Question: I have deleted a branch in git, and have confirmed it no longer exists by running:
'''
git branch -a
'''
However, I am still able to view the branch, although unlabelled, using my Git GUI tool.

Is this standard behaviour? I was expecting the history of that branch to be a part of the branch it was merged into.
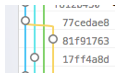
Answer: The history of that branch part of the branch it was merged into. If you run 'git log' from the branch you merged into you'll see the commit(s) in the branch you merged from. They are part of the history.
So why are you still "seeing the branch"? Because what you see there is a series of ancestor-descendant relationships, not branches.
A "branch" in git is not a series of commits. We treat it that way, because it makes sense for our mental models, but a branch is just a movable tag. It's a name assigned to a specific commit. When you're working on branch X, and create a new commit, git creates that commit, sets its parent as the current commit that X points to, then moves branch X to point to the new commit.
So, suppose you're in branch master. Branch master is currently pointint to commit 1 (I'll use numbers to refer to commits; git uses hashes, but it makes no difference). You make some changes, run 'git commit'. What that means is that git creates a new commit, commit 2. Commit 2's parent is commit 1. Then moves the tag master to commit 2. So if you open your git GUI tool, you'll see that master is at commit 2, then a line to commit 1 below it. That's because 1 is 2's parent commit.
So now suppose you create a new branch. You run 'git branch new; git checkout new'. Now you're standing in branch new. Branch new was created from you were standing, so it's also pointint to commit 2. In your GUI tool you'll see master and new are both pointing to commit 2.
Now make some changes, run 'git commit'. This creates commit 3, which has commit 2 as its parent, and move branch tag new to 3. Branch tag master is still pointing to 2.
Now go back to master, 'git checkout master', then make some changes, 'git commit'. Again, new commit (let's say 4), this one also has 2 as its parent. In the GUI tool you can see that both 3 and 4 have a line connecting them to 2.
Now, the part that's relevant to your question. Still in master, run 'git merge new'. That will merge in branch new. So what is a merge in git? A merge is just a commit that instead of having one parent commit, has two parent commits. When you run 'git merge new' what git does is create a new commit 5, and set as its parents (4 because it's the one master points to, 3 because it's the one new points to). So if you open your GUI tool, you will see exactly what you would expect to see in this case: master pointing to 5, and lines from it, one to 4, and one to 3, because commits are 5's parents. Since you haven't told git otherwise, you still see the new branch marking commit 3.
Now, all this git history you created is completely independent of branches, and will still exist if you delete the branches. Remember, a branch is only a tag attached to a commit. Deleting the branch doesn't delete the commit, or any of its history, it just removes the tag. So now you can run 'git branch -d new', and branch new will disappear. However, commit 3, which was "in branch new", will still be there. Commit 3's parent is still 2, and commit 3 is still one of 5's parents. So what happens if you look at the GUI tool? Well, you'll see commit 5 marked as master, then two lines coming out of it, marking commits 4 and 3 as its parents, then lines from 4 and 3 marking 2 as their parent, then a line from 2 to 1. So exactly the same as before removing the new branch.
I hope this makes it clear.